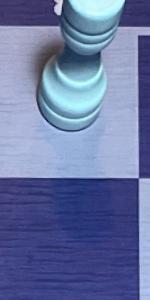
Label: Empty